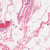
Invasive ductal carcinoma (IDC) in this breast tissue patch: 0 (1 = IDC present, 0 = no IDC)